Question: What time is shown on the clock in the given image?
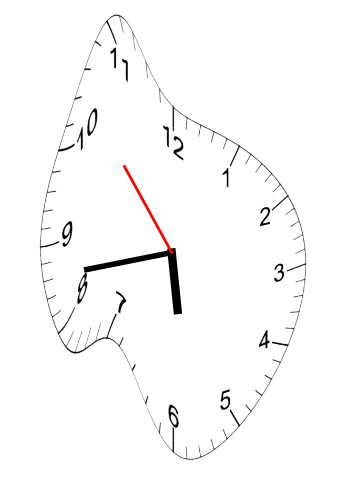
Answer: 05:42:53